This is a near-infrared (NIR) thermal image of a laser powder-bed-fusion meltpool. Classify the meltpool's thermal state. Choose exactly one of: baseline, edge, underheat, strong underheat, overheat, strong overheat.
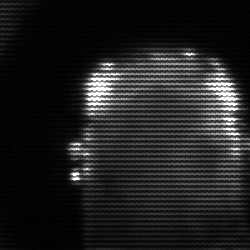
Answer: baseline